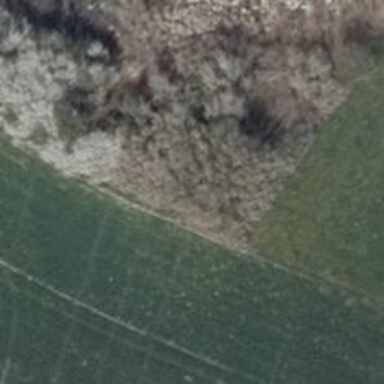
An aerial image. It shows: Row of trees in natural setting.